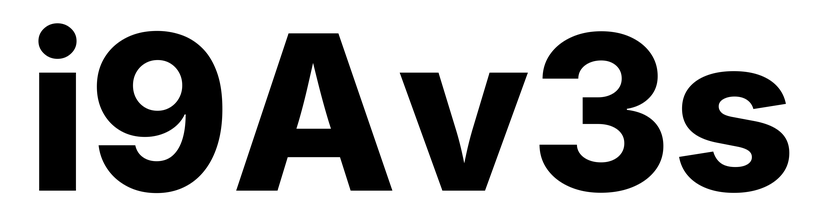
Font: Inter_ExtraBold